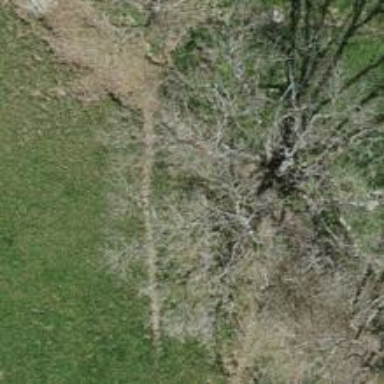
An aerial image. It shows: Beautiful tree in nature.